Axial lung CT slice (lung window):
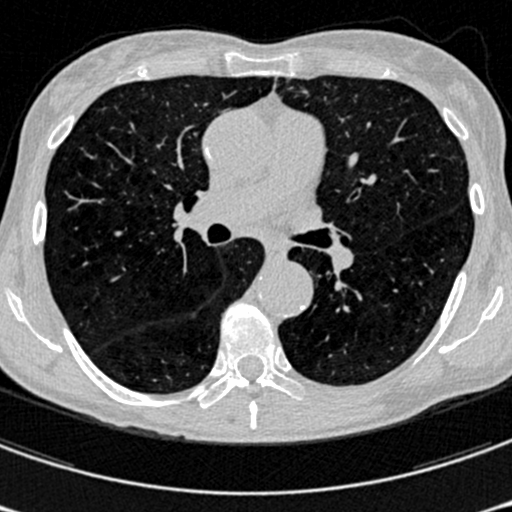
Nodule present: no